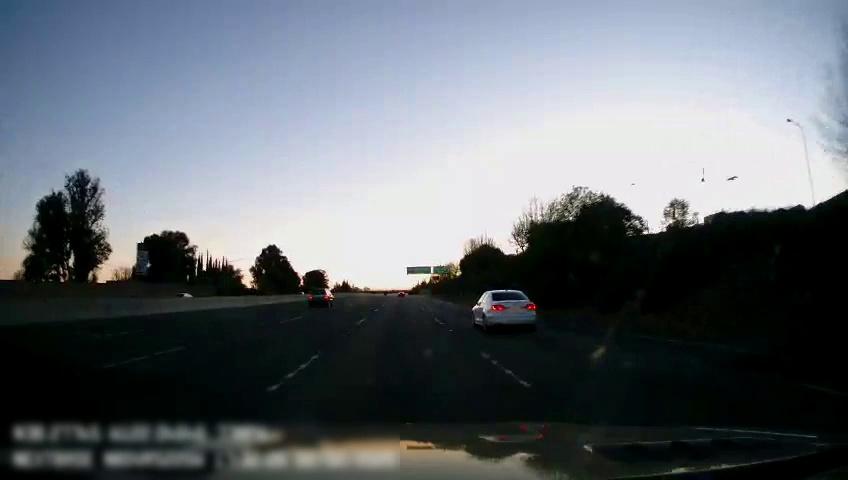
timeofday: Day
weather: Sunny
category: Drivable Space
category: Vehicles | Car
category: Vehicles | SUV
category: Vehicles | Car
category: Lanes | Current Lane
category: Lanes | Alternate Lane
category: Lanes | Alternate Lane
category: Lanes | Alternate Lane
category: Lanes | Current Lane
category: Traffic | Signs
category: Traffic | Signs